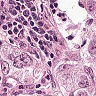
Metastatic tissue present: yes